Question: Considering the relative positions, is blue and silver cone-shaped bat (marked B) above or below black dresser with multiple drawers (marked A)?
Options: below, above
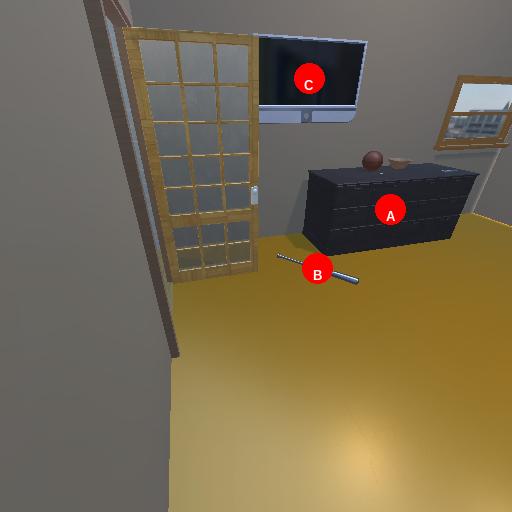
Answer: below